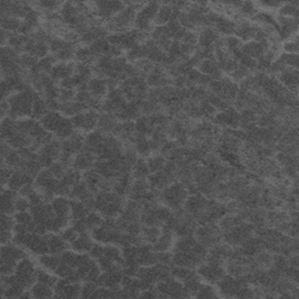
Label: frost